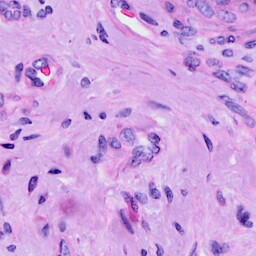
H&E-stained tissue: Cervix